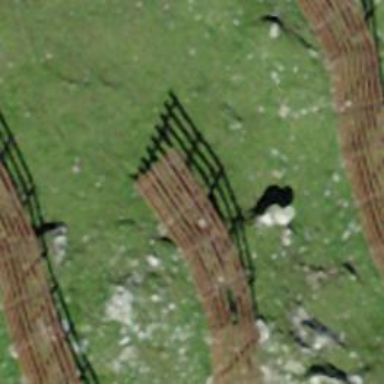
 designed to mitigate snow accumulations in specific area."